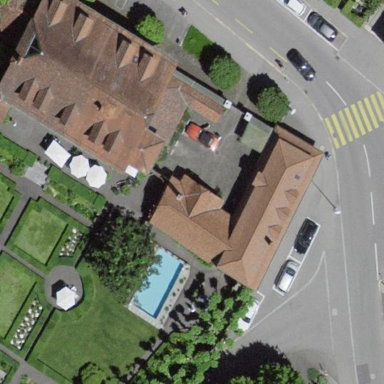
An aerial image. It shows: Half-hipped roof shape on the apartments building.